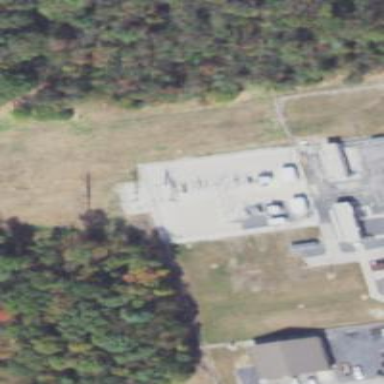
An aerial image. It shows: Industrial power substation surrounded by fence.